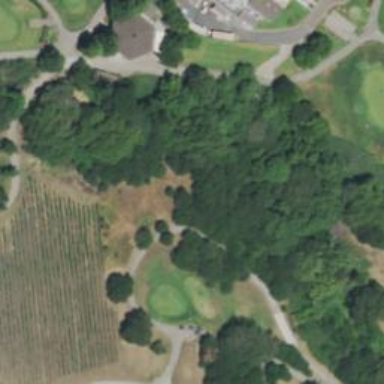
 featuring footway path along with golf path."